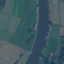
Land use / land cover: River